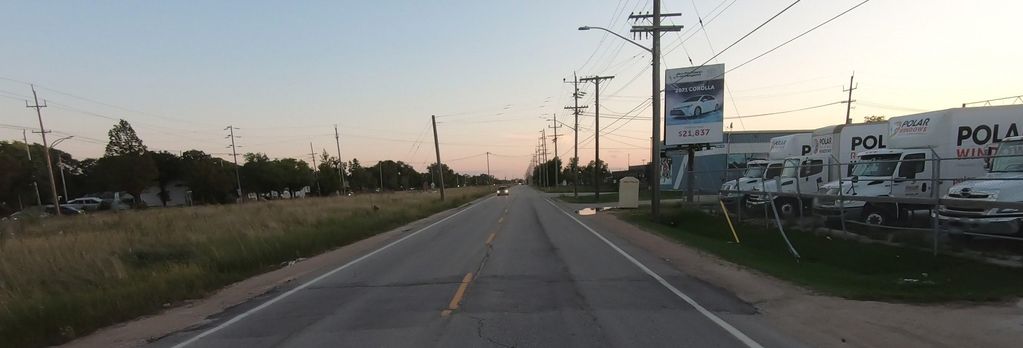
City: winnipeg